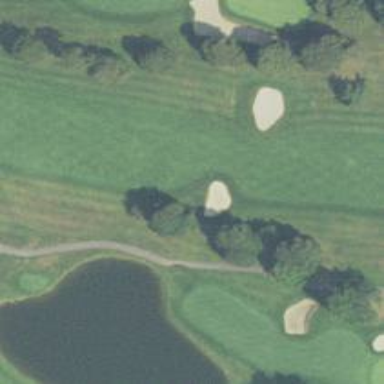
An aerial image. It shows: Golf hole.